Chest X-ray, PA view. Patient: 51 years old, sex M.
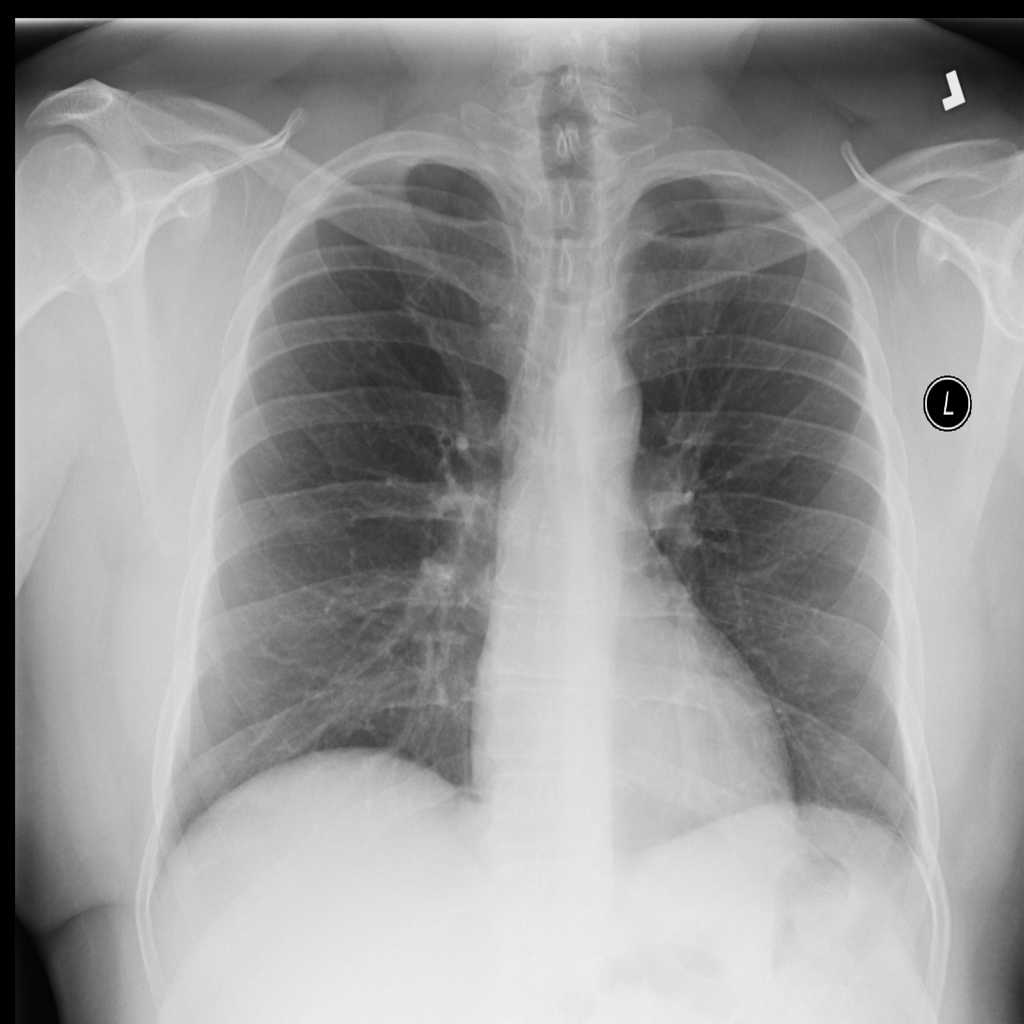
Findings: No Finding